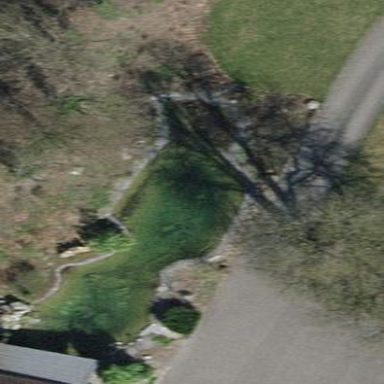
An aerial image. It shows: Peaceful pond surrounded by nature.